Aerial crown-view tile of a tropical tree (Barro Colorado Island, Panama), acquired 20241112:
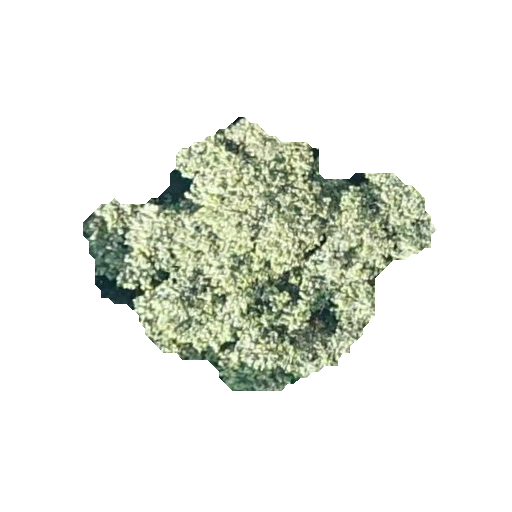
Species: Luehea seemannii
GBIF accepted scientific name: Luehea seemannii
Crown area: 89.835 m²